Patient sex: F
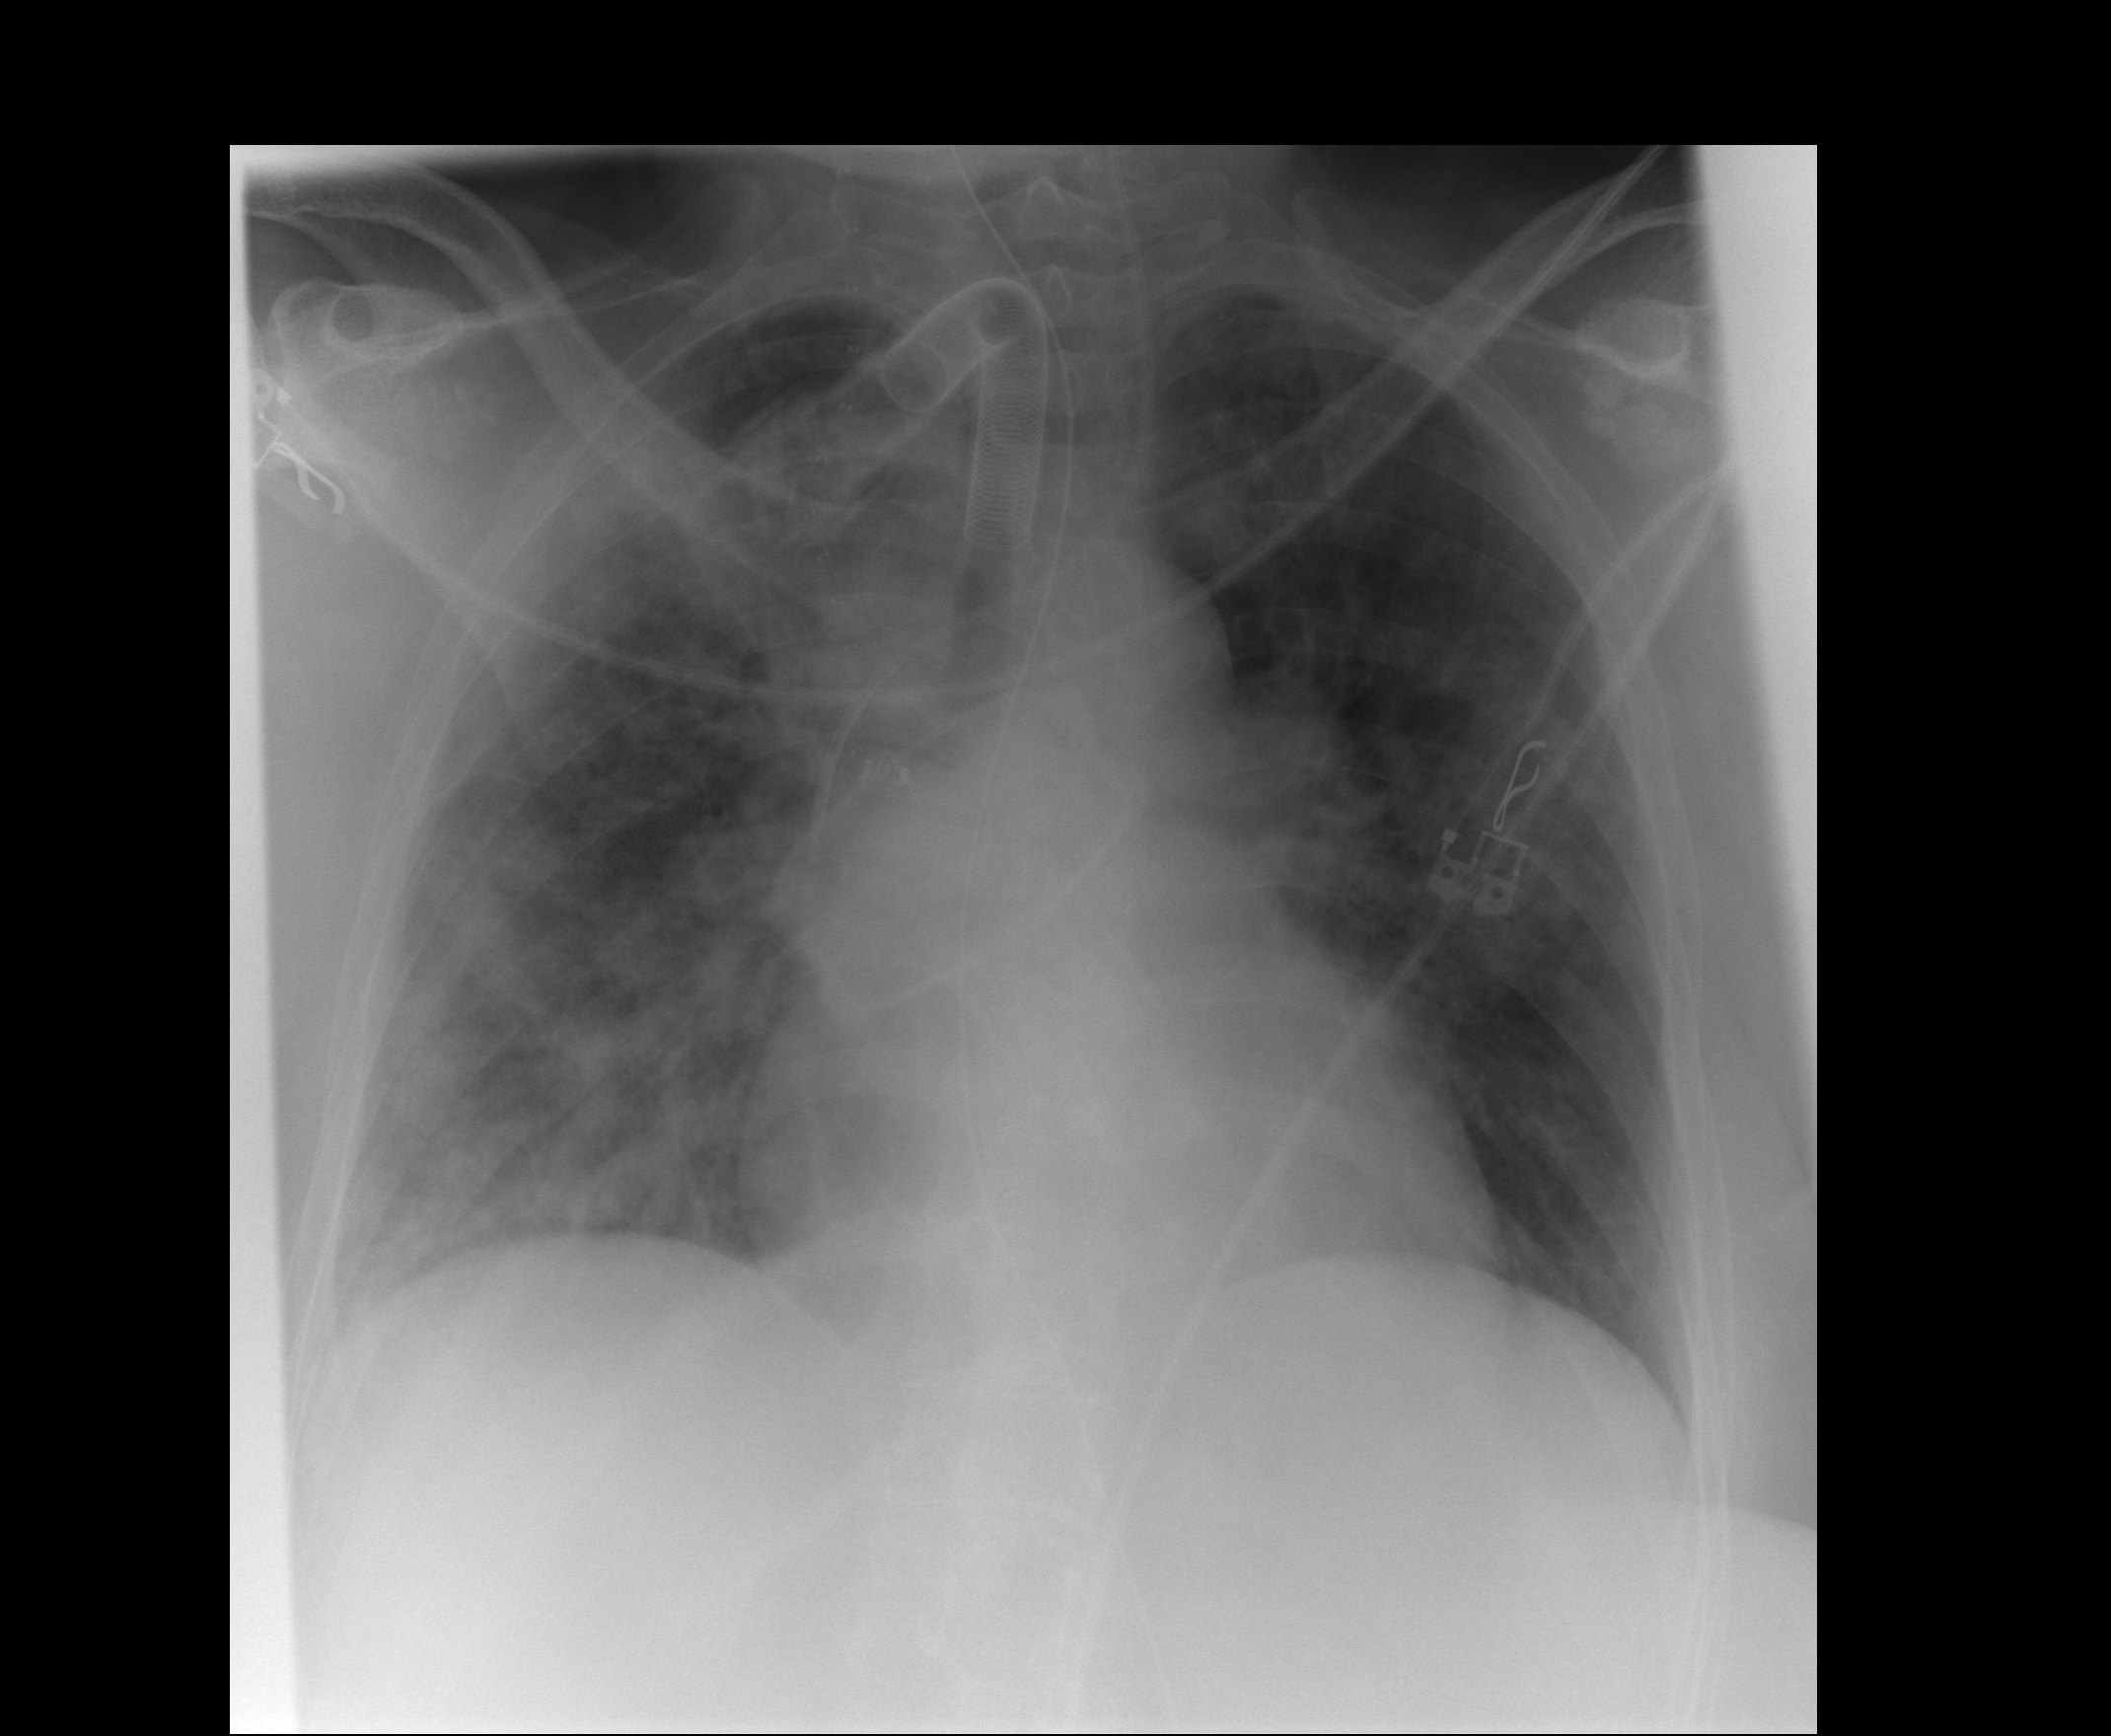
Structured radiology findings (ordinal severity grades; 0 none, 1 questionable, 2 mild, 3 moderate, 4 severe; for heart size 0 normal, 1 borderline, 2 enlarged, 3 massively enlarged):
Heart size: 2
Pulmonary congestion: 2
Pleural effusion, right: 0
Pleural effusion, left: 0
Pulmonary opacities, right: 3
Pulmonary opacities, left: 2
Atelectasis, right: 2
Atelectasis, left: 2